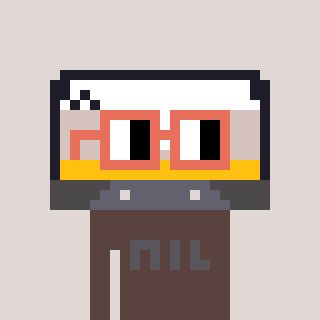
a pixel art character with square orange glasses, a cassette tape-shaped head and a darkbrown-colored body on a warm background